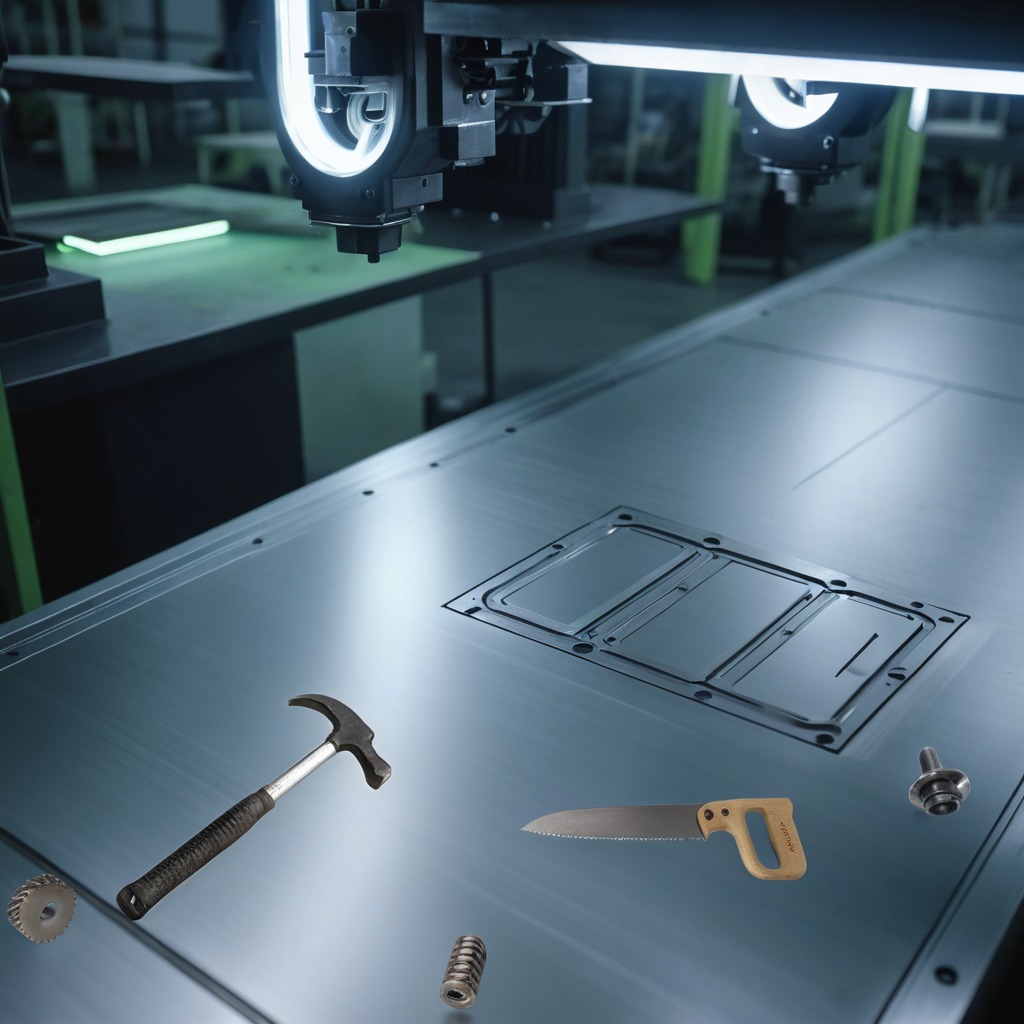
A metal gear with teeth is lying on the metal table.